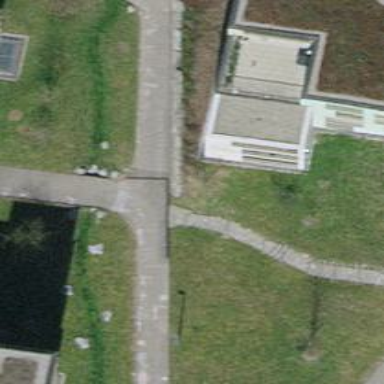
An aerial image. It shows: Road with steps.